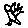
Label: bird